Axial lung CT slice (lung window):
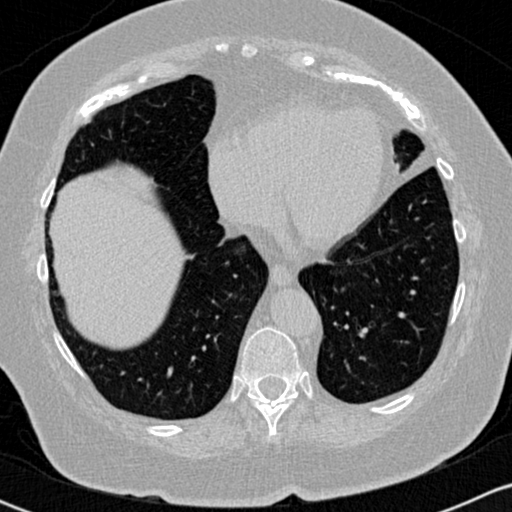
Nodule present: no